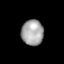
Tissue: lung
Cell type: Endothelial cells
Senescence score: 0.6087
Nuclear area (px): 552
Mean DAPI intensity: 165.134